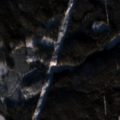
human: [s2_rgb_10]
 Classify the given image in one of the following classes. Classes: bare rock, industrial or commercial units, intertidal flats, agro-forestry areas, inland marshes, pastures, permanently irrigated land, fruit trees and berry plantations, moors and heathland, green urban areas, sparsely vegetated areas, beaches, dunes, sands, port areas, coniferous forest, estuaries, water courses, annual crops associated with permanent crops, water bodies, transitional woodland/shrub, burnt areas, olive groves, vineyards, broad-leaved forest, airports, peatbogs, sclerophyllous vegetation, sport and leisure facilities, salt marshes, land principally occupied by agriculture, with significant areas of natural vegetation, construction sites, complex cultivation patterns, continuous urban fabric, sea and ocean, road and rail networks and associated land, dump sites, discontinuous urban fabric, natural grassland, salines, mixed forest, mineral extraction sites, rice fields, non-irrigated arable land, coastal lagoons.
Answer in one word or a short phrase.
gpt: coniferous forest, mixed forest, transitional woodland/shrub, water bodies